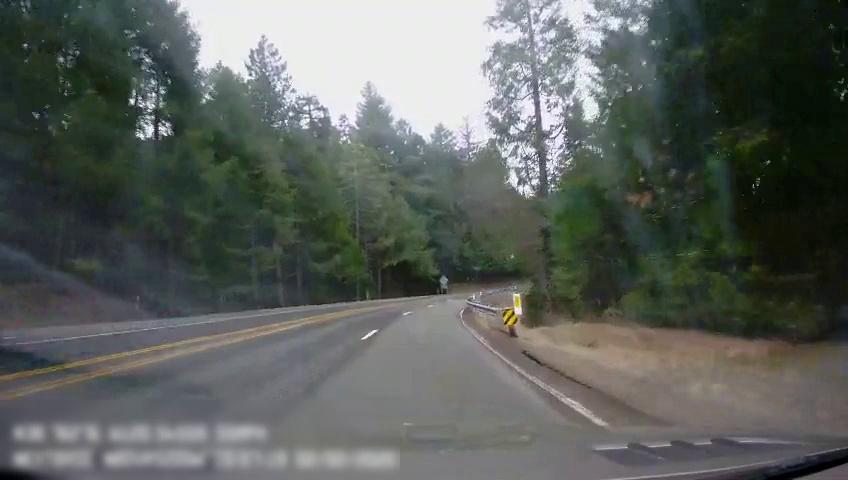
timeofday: Day
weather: Cloudy
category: Drivable Space
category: Lanes | Opposite Lane
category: Lanes | Opposite Lane
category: Lanes | Alternate Lane
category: Lanes | Current Lane
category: Lanes | Current Lane
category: Traffic | Signs